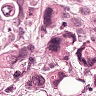
Metastatic tissue present: yes